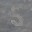
Label: 5